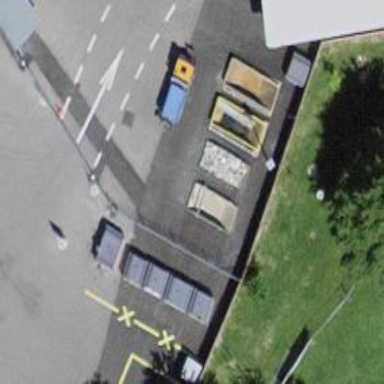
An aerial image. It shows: Recycling container for scrap metal at recycling facility.